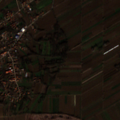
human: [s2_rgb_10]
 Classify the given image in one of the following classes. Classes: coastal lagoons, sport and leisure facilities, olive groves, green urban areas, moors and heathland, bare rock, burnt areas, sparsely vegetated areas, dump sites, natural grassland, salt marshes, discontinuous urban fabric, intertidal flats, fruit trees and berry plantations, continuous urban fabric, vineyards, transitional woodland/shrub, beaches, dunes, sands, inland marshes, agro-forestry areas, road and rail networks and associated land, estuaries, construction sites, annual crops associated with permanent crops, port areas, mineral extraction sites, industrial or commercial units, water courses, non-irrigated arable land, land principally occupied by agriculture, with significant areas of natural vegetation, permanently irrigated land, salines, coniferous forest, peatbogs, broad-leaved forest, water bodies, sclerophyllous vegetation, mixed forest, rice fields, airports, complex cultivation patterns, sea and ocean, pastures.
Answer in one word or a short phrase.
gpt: discontinuous urban fabric, non-irrigated arable land, land principally occupied by agriculture, with significant areas of natural vegetation